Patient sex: F
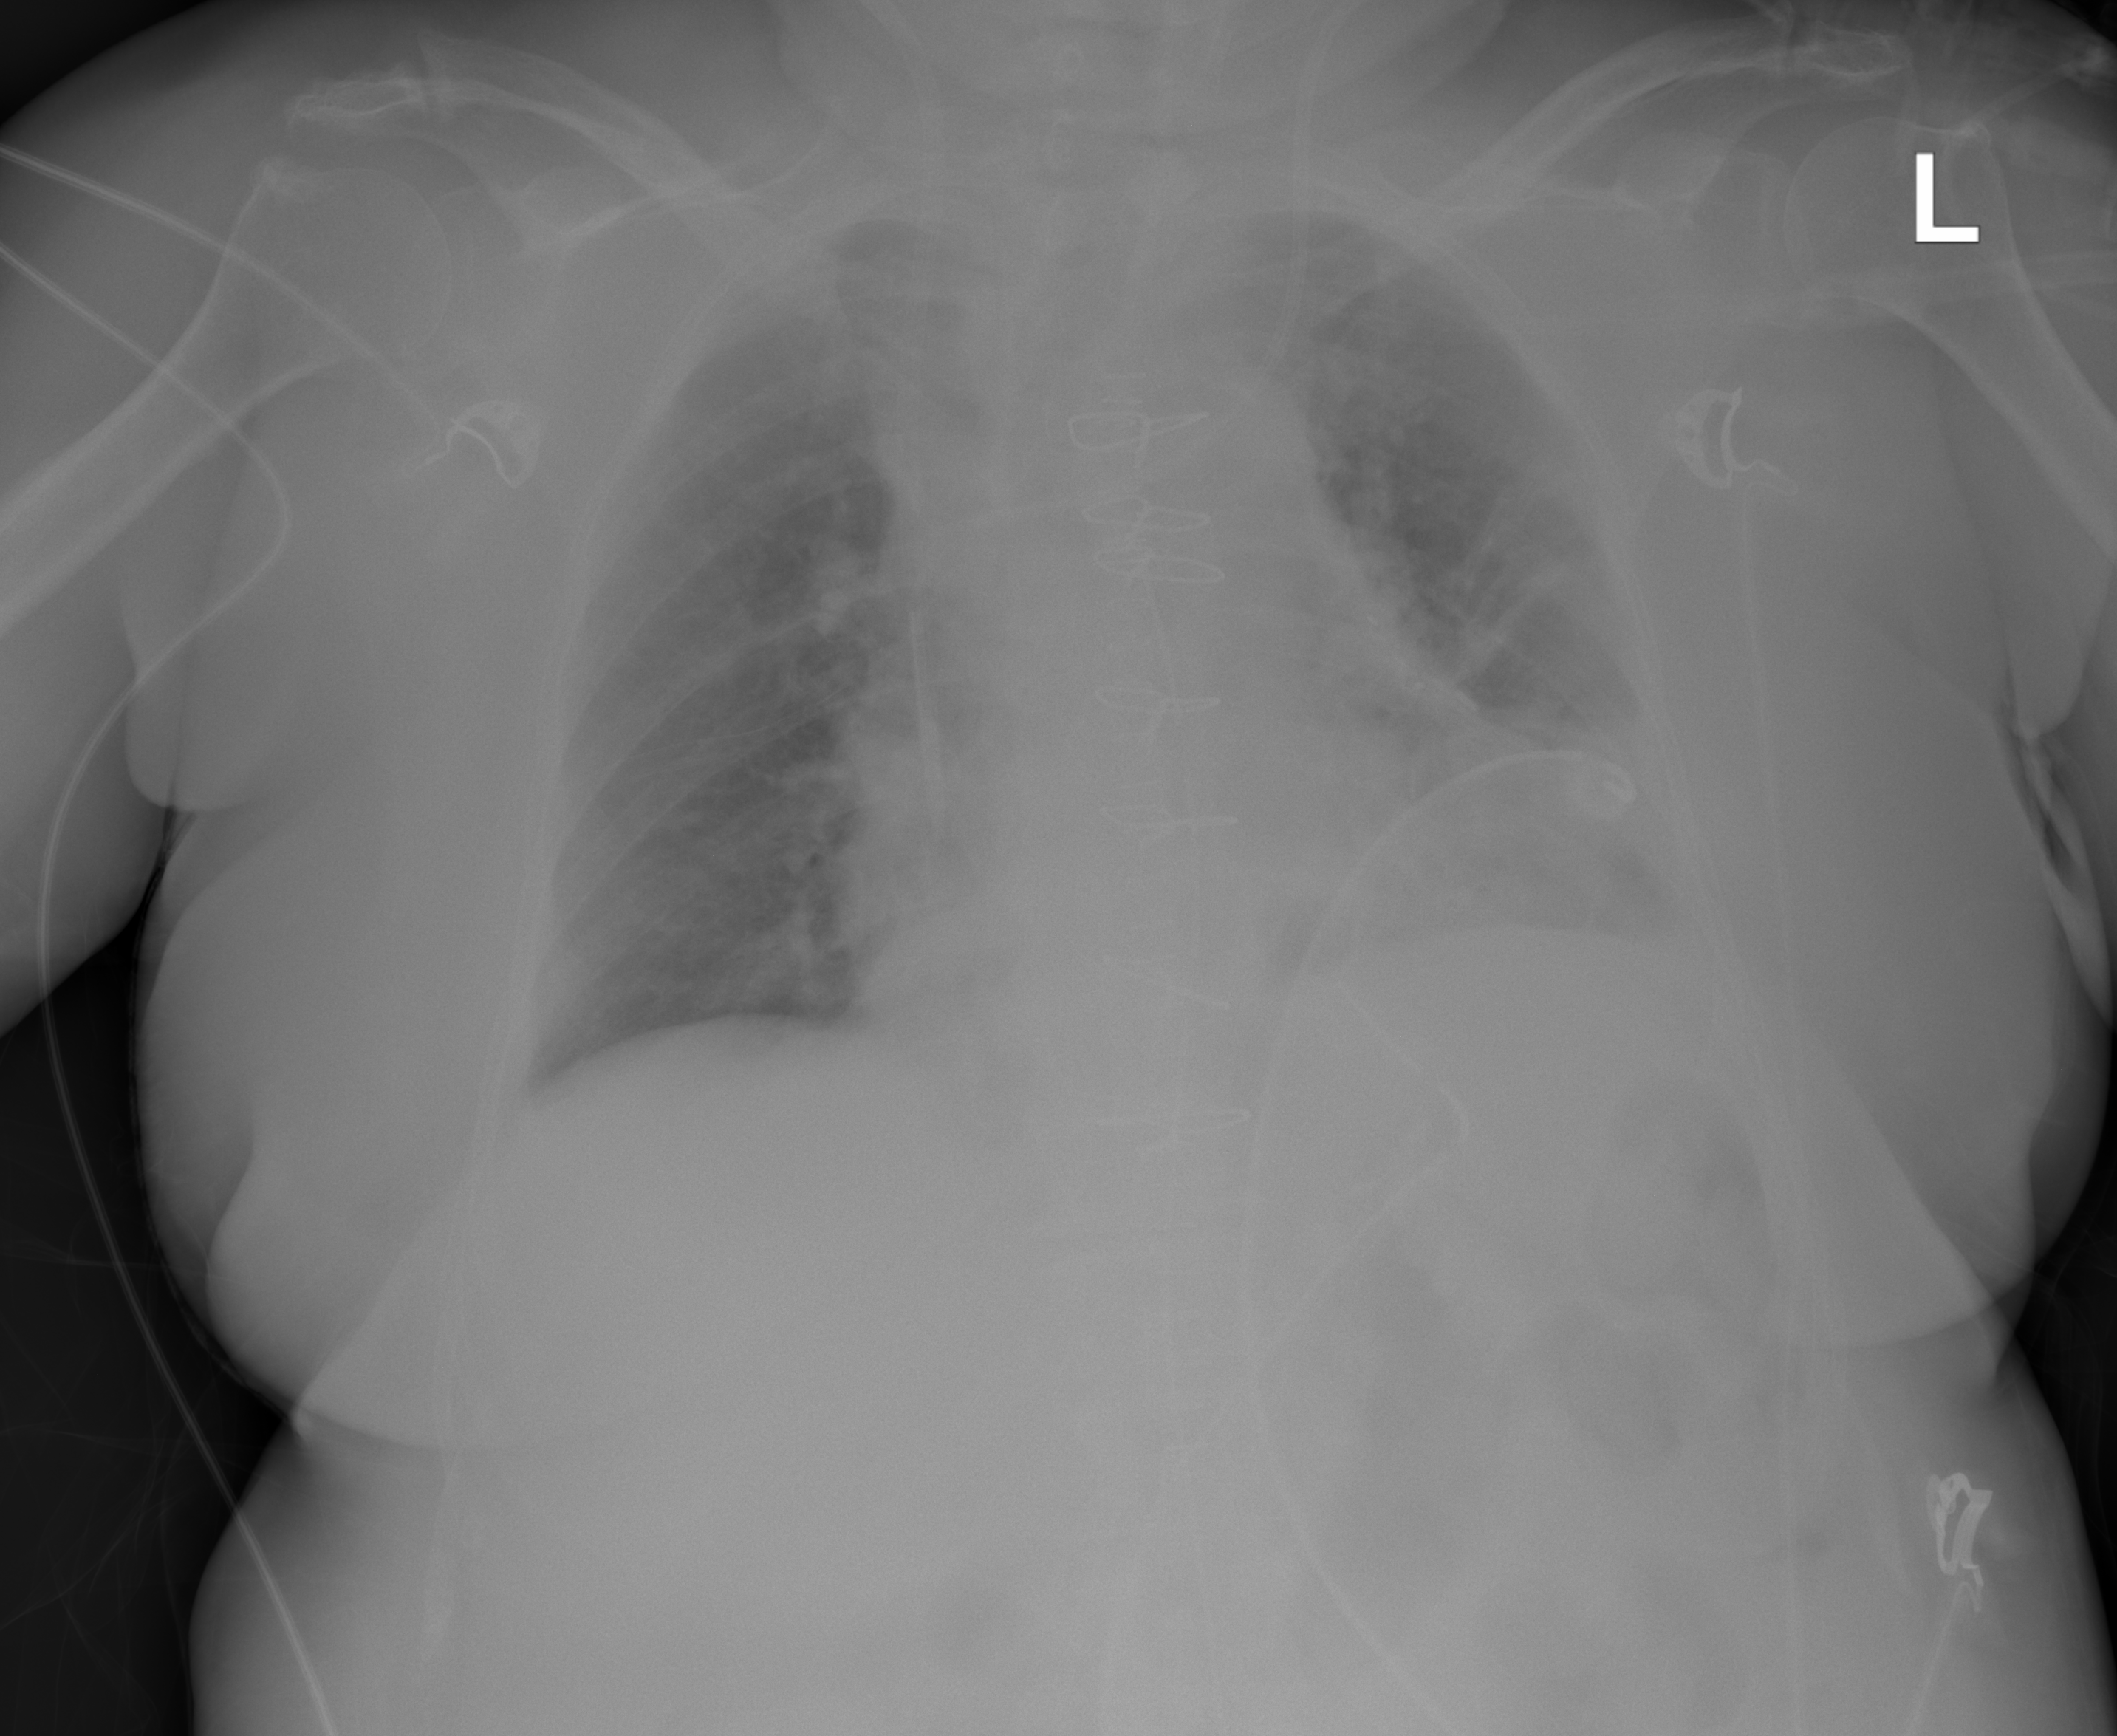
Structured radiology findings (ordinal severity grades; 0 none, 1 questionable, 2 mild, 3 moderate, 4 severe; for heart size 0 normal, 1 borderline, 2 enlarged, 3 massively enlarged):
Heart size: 2
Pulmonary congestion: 1
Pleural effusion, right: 0
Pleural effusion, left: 2
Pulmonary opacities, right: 0
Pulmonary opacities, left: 1
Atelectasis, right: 1
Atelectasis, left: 2